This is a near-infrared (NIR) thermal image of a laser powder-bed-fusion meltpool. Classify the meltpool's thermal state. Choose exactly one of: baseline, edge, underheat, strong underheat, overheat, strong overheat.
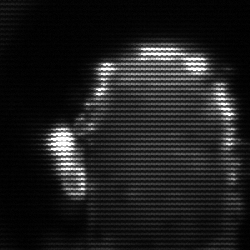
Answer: baseline